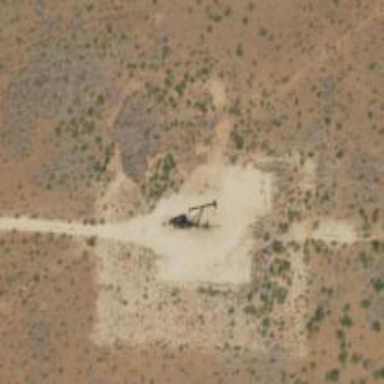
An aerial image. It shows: Petroleum well.